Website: home-depot
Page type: delivery-shipping
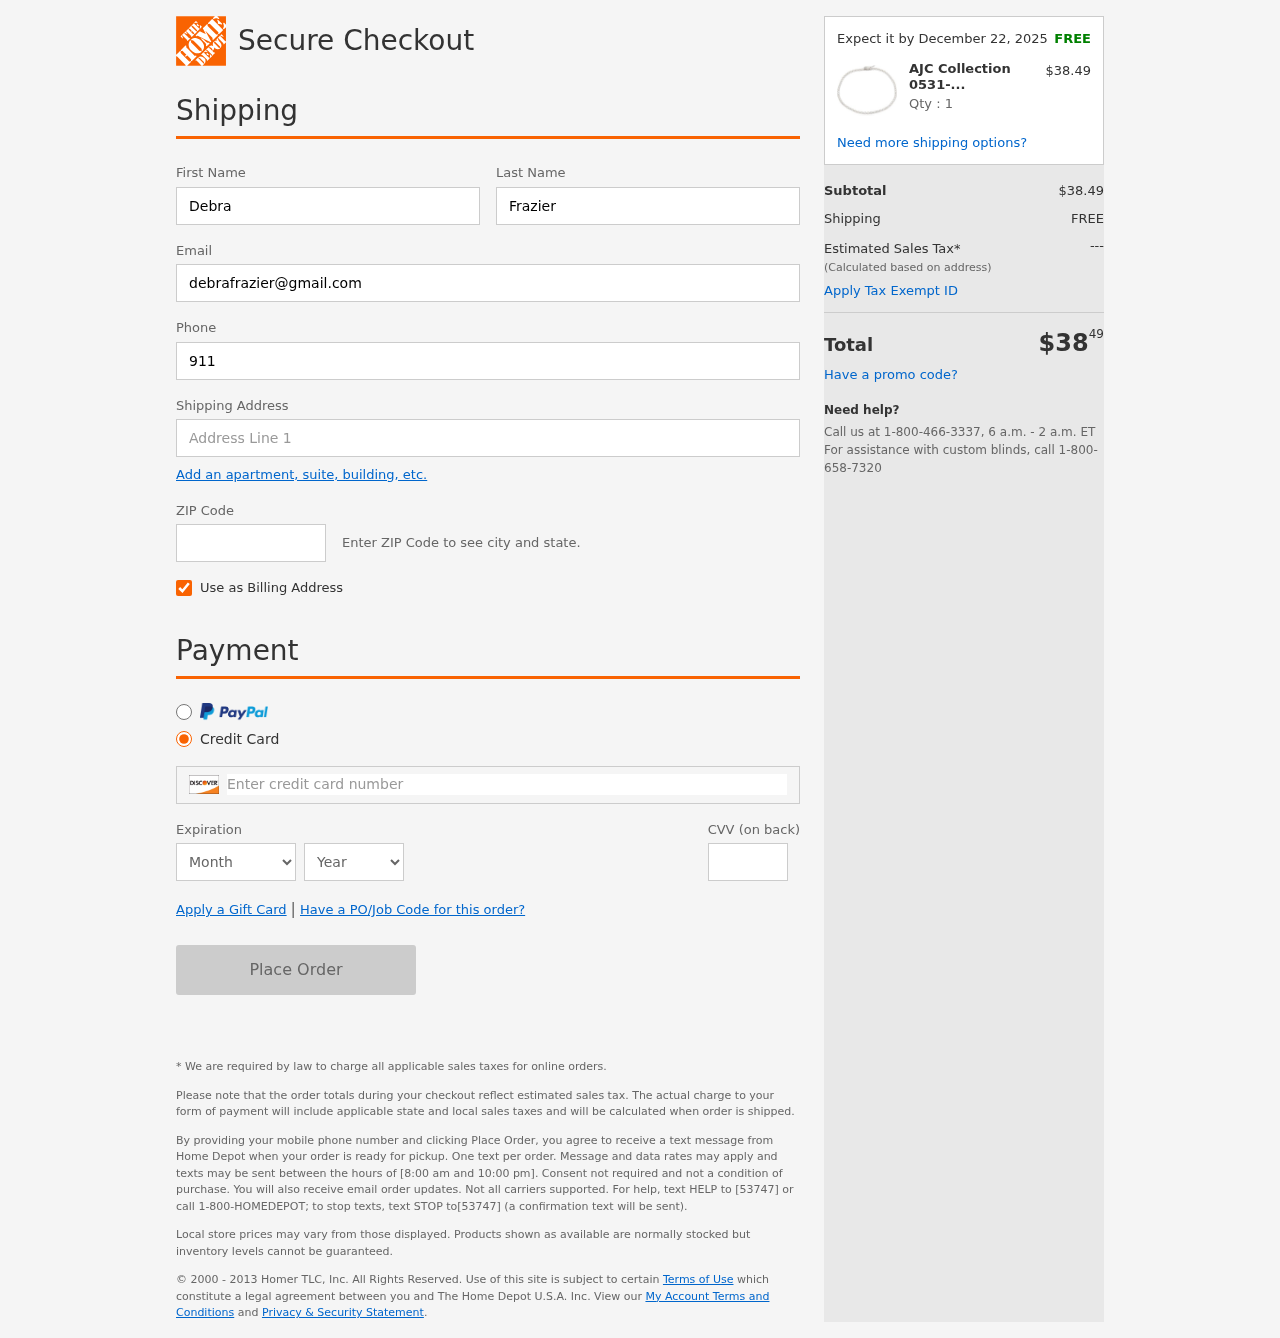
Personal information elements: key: PII_CARD_CVV
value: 546
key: PII_CARD_EXPIRY_MONTH
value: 03
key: PII_CARD_EXPIRY_YEAR
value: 28
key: PII_CARD_NUMBER
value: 6011 2845 7174 0756
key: PII_EMAIL
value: debrafrazier@gmail.com
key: PII_FIRSTNAME
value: Debra
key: PII_LASTNAME
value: Frazier
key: PII_PHONE
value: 9119204356
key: PII_POSTCODE
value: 17391
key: PII_STREET
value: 96707 Randy Mountain Suite 074
Product elements: key: PRODUCT1_NAME
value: AJC Collection 0531-6187-0012-0000 Diamond Platinum 850 Bracelet
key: PRODUCT1_PRICE
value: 38.49
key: PRODUCT1_QUANTITY
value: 1
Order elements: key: ORDER_DELIVERY_DATE
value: Expect it by December 22, 2025
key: ORDER_SUBTOTAL
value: $38.49
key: ORDER_SHIPPING_COST
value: FREE
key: ORDER_TOTAL
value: $3849